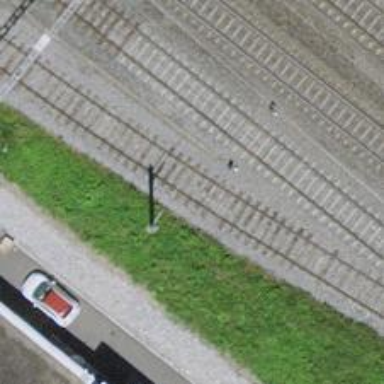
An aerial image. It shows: Single-track electrified railway siding with contact line for service.